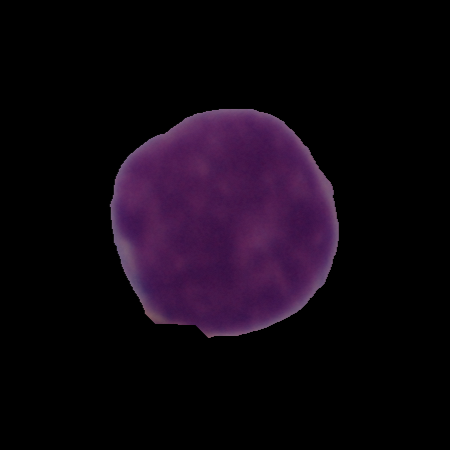
Label: cancer